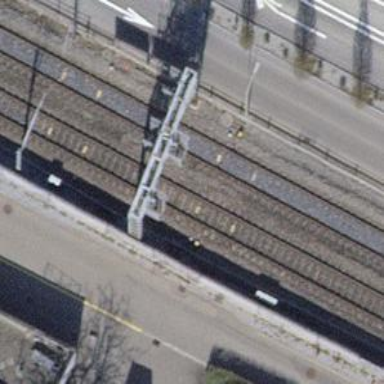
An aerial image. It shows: Railway signal.